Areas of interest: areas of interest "Tongchuan City Public Security Bureau Yaozhou Branch Traffic Police Detachment Vehicle Management Office"
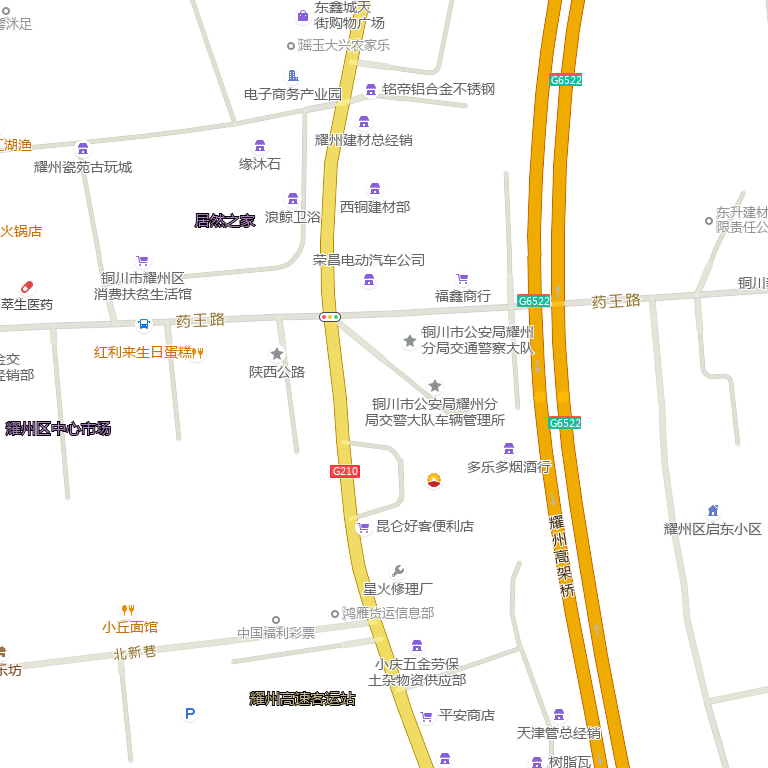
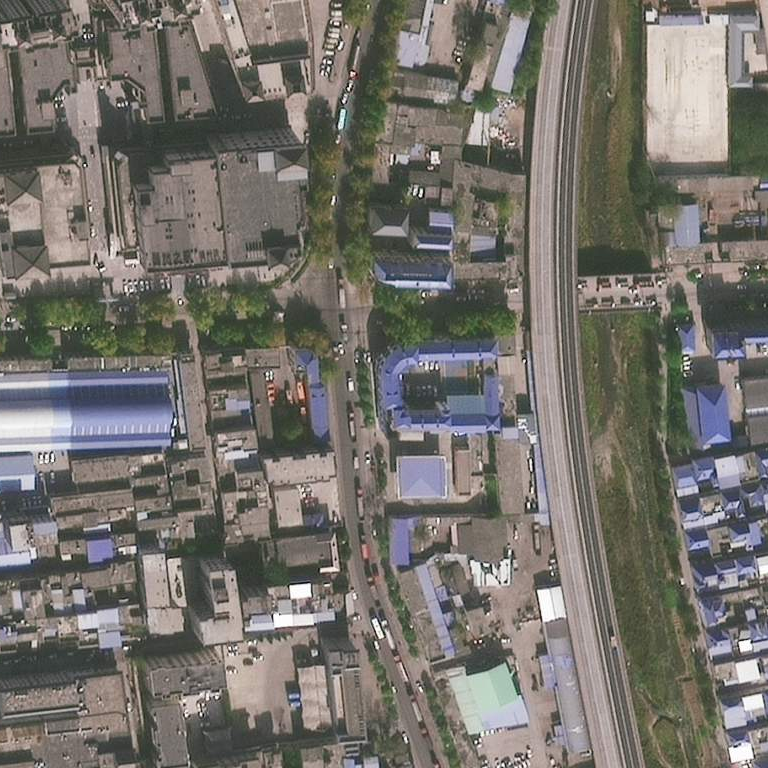